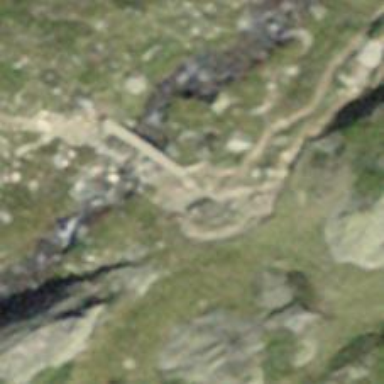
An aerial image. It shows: Path leading to bridge.